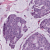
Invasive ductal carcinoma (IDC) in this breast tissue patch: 1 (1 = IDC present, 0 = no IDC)